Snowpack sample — Snodgrass Mountain, Crested Butte, Colorado (2/4/25, 12:06 PM MST)
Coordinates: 38.923, -106.968
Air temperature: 35 °F
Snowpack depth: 80 cm
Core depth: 30 cm
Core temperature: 35.6 °F
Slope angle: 14°, slope face: 78°
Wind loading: low
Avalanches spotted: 0
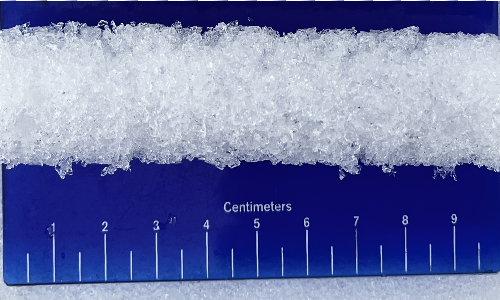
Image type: core
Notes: No avalanches nearby, unusually warm weather for the last month reported by residents, Collected 25 yards from treeline